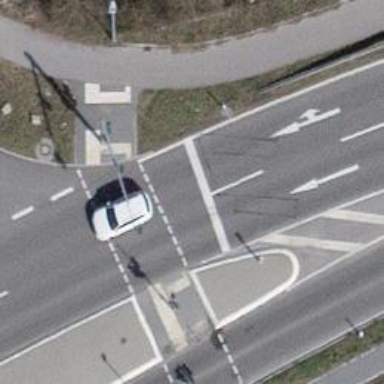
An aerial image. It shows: Crossing on footway paved with paving stones.